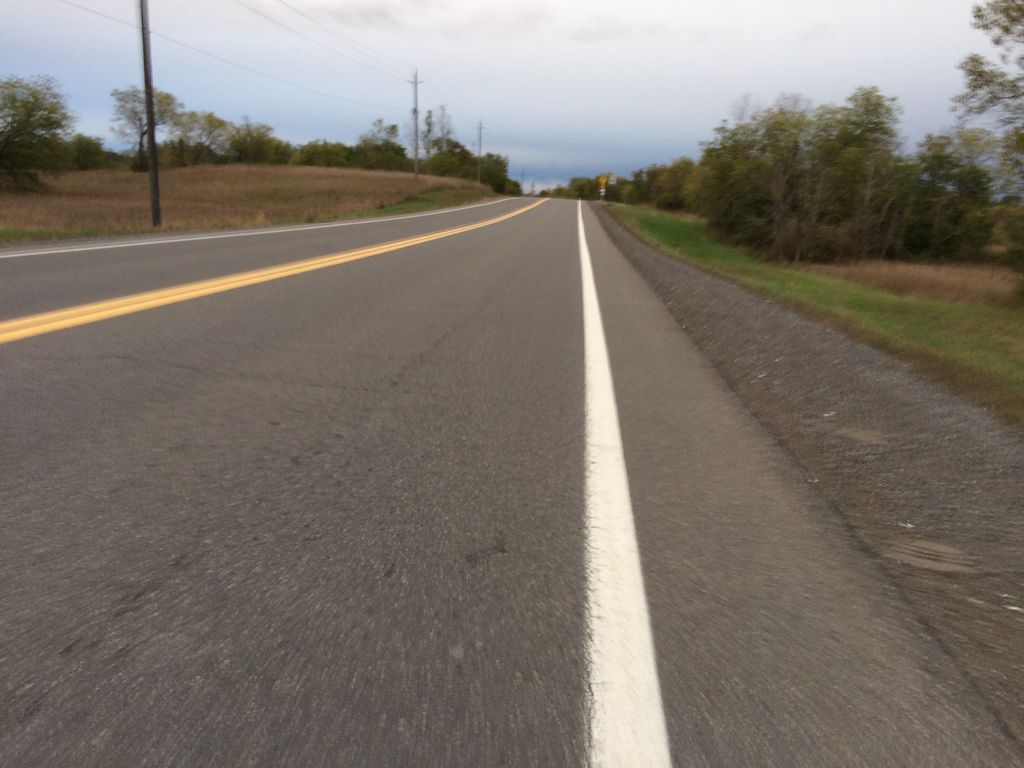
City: ottawa-gatineau